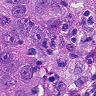
Metastatic tissue present: yes